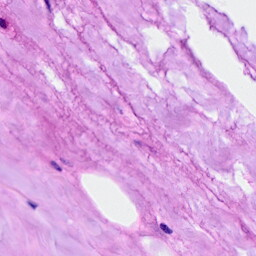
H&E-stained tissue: Breast